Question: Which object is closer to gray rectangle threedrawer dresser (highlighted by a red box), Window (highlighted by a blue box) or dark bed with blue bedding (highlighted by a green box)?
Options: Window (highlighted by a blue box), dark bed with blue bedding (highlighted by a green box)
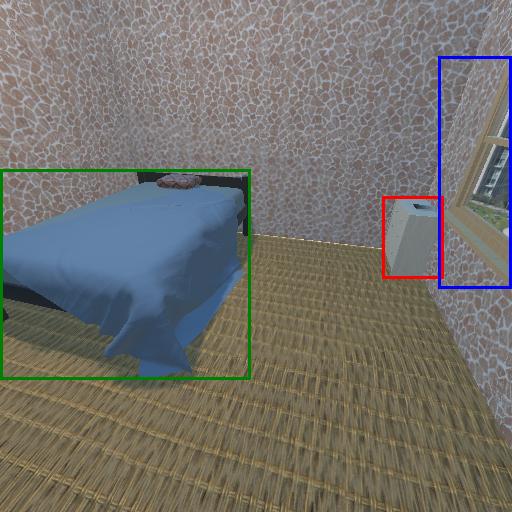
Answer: Window (highlighted by a blue box)